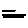
Label: line